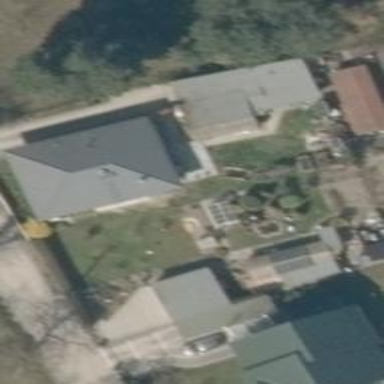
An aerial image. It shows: Simple and straightforward house.